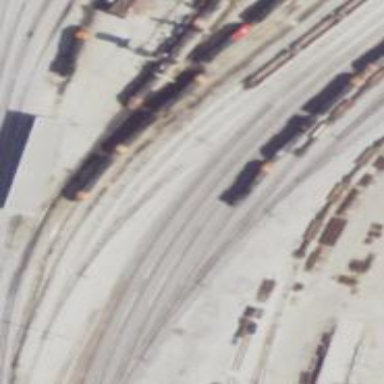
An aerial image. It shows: Abandoned railway yard.